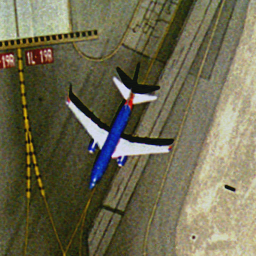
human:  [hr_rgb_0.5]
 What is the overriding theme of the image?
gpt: airplane